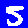
Digit: 5